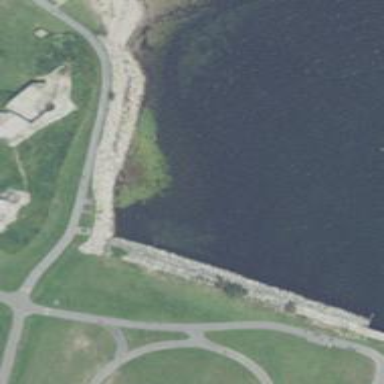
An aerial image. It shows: Breakwater structure.